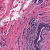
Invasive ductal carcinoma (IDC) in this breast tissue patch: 0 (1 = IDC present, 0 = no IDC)